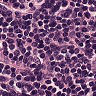
Metastatic tissue present: no